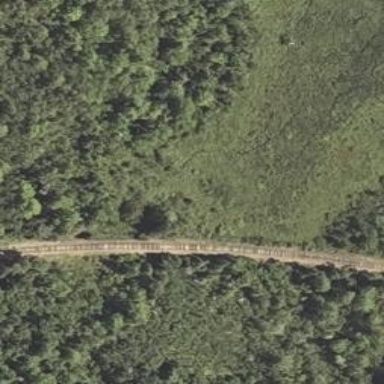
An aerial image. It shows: Abandoned railway.